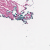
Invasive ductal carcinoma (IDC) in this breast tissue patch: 0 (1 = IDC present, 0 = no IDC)